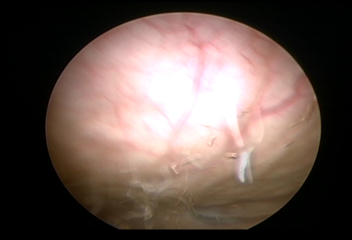
Modality: WLC
Class: Normal mucosa
Bladder cancer association: No